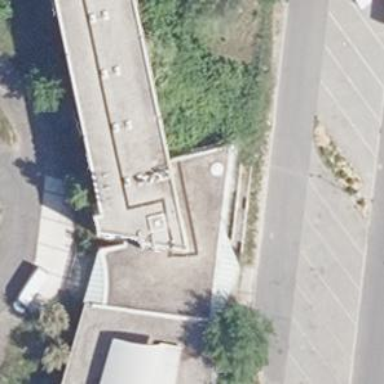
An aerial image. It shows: Building.